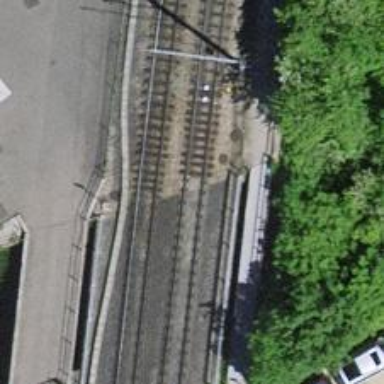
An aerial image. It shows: Bridge across tram railway with electrified contact lines. It has one track.